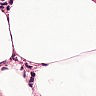
Metastatic tissue present: no